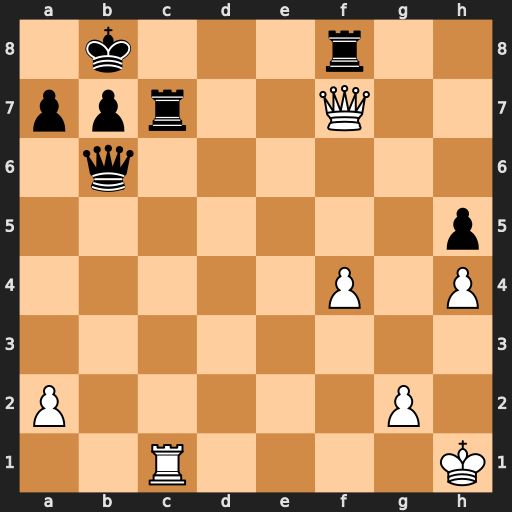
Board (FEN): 1k3r2/ppr2Q2/1q6/7p/5P1P/8/P5P1/2R4K
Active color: w
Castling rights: -
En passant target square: -
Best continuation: Qxf8+ Rc8 Qxc8#